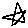
Label: star